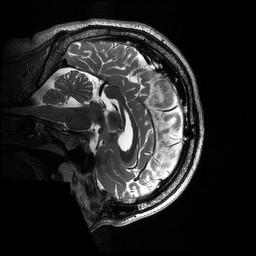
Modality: T2w
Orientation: sagittal
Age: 31
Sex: male